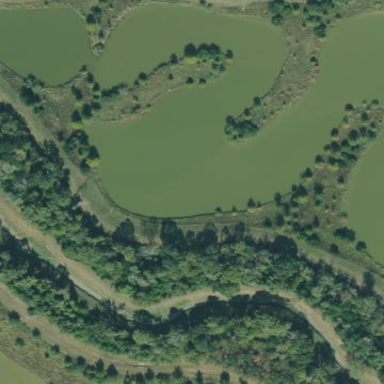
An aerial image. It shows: Detention water basin with natural surroundings.